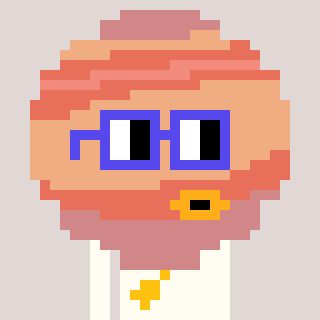
a pixel art character with square blue glasses, a jupiter-shaped head and a grayscale-colored body on a warm background